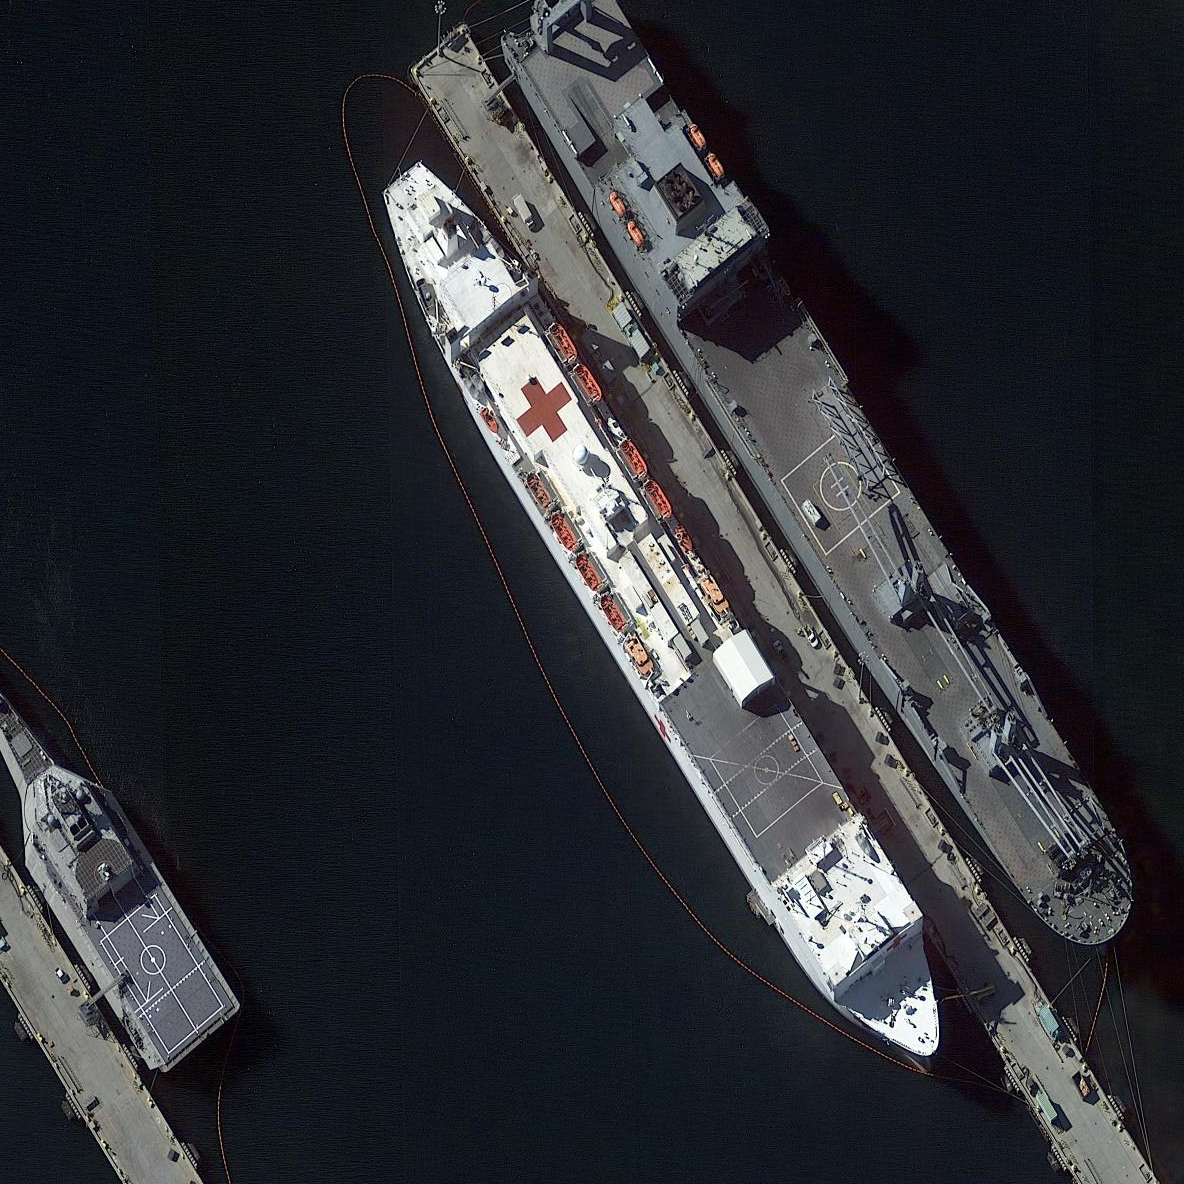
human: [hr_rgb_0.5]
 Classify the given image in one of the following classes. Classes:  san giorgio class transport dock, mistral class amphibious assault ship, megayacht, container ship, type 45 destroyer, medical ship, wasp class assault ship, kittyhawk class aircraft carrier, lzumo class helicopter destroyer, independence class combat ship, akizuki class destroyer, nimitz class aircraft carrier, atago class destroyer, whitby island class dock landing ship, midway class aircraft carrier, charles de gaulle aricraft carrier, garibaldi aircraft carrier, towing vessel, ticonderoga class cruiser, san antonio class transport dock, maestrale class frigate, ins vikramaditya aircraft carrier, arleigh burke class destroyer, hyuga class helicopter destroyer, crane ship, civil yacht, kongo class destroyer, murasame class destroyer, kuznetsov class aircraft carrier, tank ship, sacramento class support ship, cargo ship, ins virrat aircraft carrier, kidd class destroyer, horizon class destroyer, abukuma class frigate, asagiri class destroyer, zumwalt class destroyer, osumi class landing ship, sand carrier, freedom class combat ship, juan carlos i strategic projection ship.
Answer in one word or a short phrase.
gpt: Medical ship